Question: I want to add a custom font to my application, and I have already added to my resource file.

And my code as the following:
'''
int id = QFontDatabase::addApplicationFont(":/fonts/ae_AlMateen.ttf");
QMessageBox::information(this,"Message",QString::number(id));
'''
---
Also the content of '.qrc' file.
'''
<RCC>
<qresource prefix="/fonts">
<file alias="ae_AlMateen">ae_AlMateen.ttf</file>
</qresource>
</RCC>
'''
But the problem is that the 'addApplicationFont' always returns '-1'.
when change the ':/fonts/ae_AlMateen.ttf' to direct path ex:'C://ae_AlMateen.ttf' it works fine.
I want the font file to be integrated with my application executable file, in order to make the application does not need to attach the font file with it.
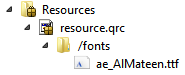
Answer: Ahhh... now, after you added your .qrc, I understand. Easy to explain:
'''
<file alias="ae_AlMateen">ae_AlMateen.ttf</file>
'''
You added an alias in your .qrc file. If you remove it will work as we all expected... with .ttf extension.